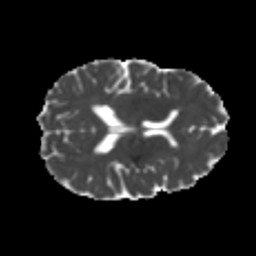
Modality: MD
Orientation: axial
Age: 24
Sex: female
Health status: healthy
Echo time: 0.074 s